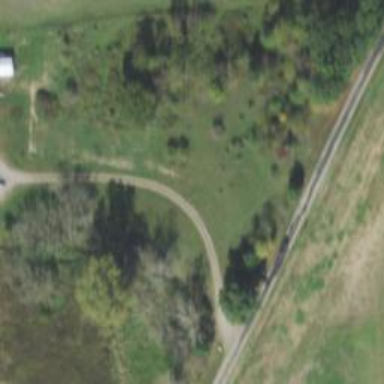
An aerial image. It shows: Driveway.